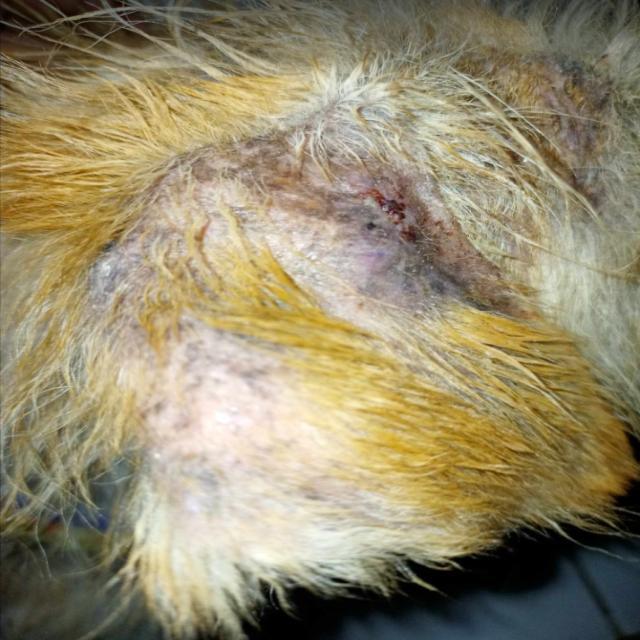
Canine demodicosis (Demodex mange) — caused by Demodex canis mites. Presents with alopecia, follicular papules, pustules, and comedones. Often localized on face and forelimbs.